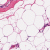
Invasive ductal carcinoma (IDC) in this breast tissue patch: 0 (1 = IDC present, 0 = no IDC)